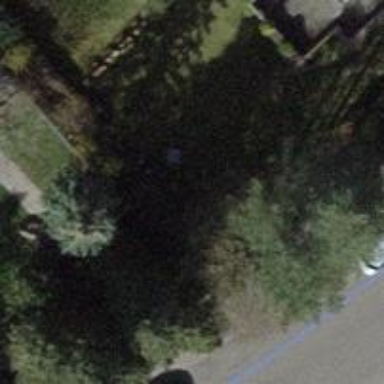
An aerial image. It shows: Tree-lined avenue.